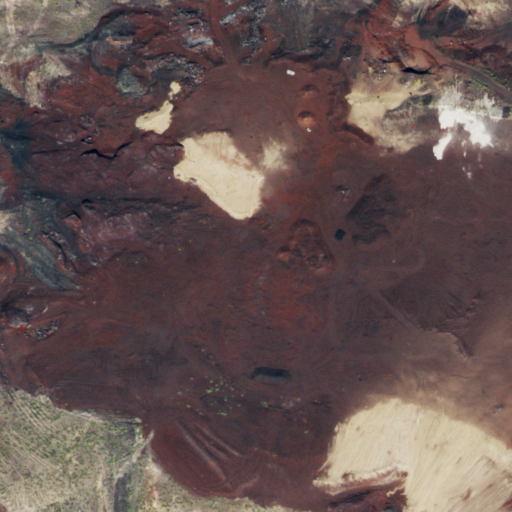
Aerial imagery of mountain in Colorado named Mesita Hill containing shrub and barren land